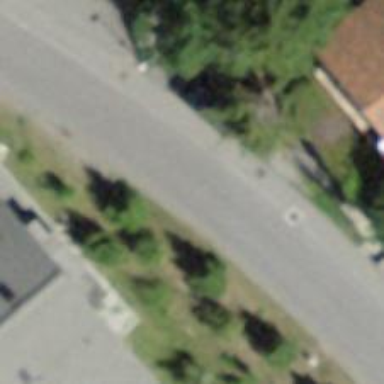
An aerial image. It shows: Asphalt road in residential area.